Question: I've been learning DDD for the past few days and struggling to understand some core concepts of aggregate roots. Maybe somebody could give me push in the right direction and elaborate what's best practice in this scenario:
To make this example less complex, let's say we have a domain of two entities: restaurant and opening time. Restaurant is defined as aggregate root.

From what I understood in all the online examples (correct me if I'm mistaken), the aggregate root is eager loading all sub-entities every time I need an instance of it. So whenever I want to call call a method on the restaurant, all opening times are loaded (no matter if they are used or not).
In this example I want to verify that there is no intersection of opening times when a new time get's added to that restaurant. In this case the eager loading of every other opening time makes sense because I need to compare them with the existing ones.
BUT: this is kind of restricting because I know every time I want to add another collection of something (let's say restaurant images), the SQL load get's heavier and heavier even though most of the methods only require one of the collections.
I could think of two possible solutions:
Lazy loading opening times / sub entities through entity framework property proxies. So the aggregate root can exist without eager loading them but whenever they are needed they can be accessed.
However everywhere I was searching for an answer I've red that lazy loading in aggregate roots is considered bad practice. Maybe somebody could explain why.
Of course I could define the opening time itself as an aggregate root but then I need to take the business logic (in this case the verification of intersections) outside of the model.
In all the examples above I'm only talking about the command side (not querying or serializing).
Maybe I'm missing some fundamental ideas. How should the aggregate roots be organized in this example and why is lazy loading considered bad practice?
Not sure why this question was closed because of "opinion based". I'm asking for best practice and why lazy loading is not in this case.
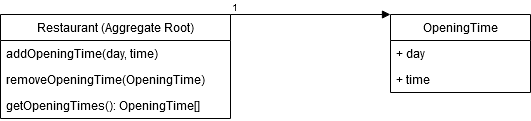
Answer: > However everywhere I was searching for an answer I've red that lazy loading in aggregate roots is considered bad practice.
That is not exactly the case. The actual restriction is for lazy loading , due to direct references, at aggregate roots; referring other aggregates with their identifiers is recommended instead. This restriction has very good reasons behind it.
References to aggregates unnecessarily increases application's memory footprint (retrieving an entity that is not going to be used in a transaction); in highly concurrent use cases, where locks are in effect, degrades application performance (unnecessarily locking an entity); hampers data partitioning (both aggregates need to be processed in the same data node).
Each aggregate root defines its own consistency boundary; each transaction is meant to ensure . Update operations (or transactions) across aggregates, communicated through , are supposed to be .
If you are holding direct reference to another aggregate, thereby necessitating lazy loading, and performing updates on them, you should rethink your design.
The choice in your scenario, as usual, depends on the business context or the domain it deals with. If you think is a separate aggregate, with its own consistency boundary, you should hold only its id and publish domain events, containing the id, that the aggregate will handle by retrieving the appropriate aggregate. If, however, it is not the case (that seems to be more likely), you may very much hold reference, lazy load, and perform updates on it.